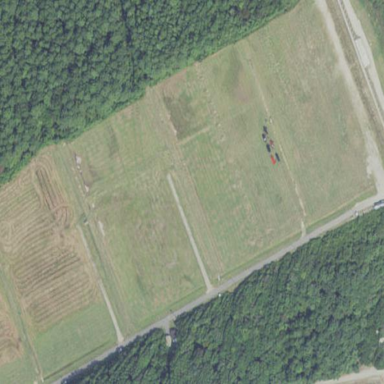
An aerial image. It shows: Shooting range on leisure land pitch.